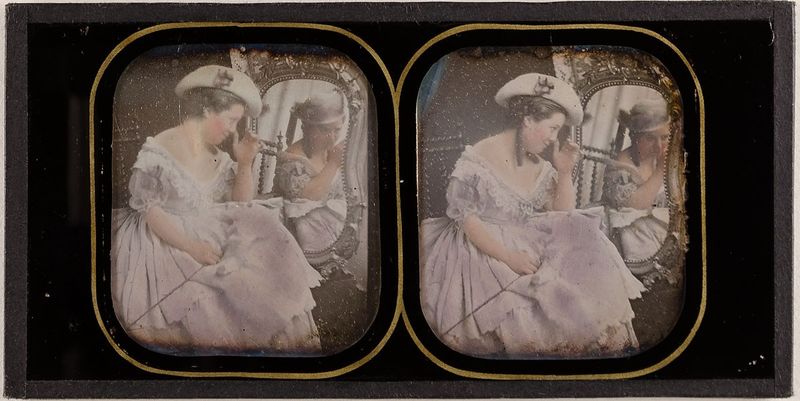
Titel: Eine Frau mit Hut vor einem Spiegel
Standort: Hamburg
Institution: Museum für Kunst und Gewerbe Hamburg
Schlagwörter: frau, hut, bild, portrait, spiegel, figur, fotografie, photographie, handkoloriert, daguerreotypie, stereofotografie, stereophotographie, bildwerke, angewandte und bildende kunst, hessische systematik, porträt, porträtfotografie, porträtphotographie, hüftbild, handkolorierung, stereoskopische, stereoskopisches